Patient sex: M
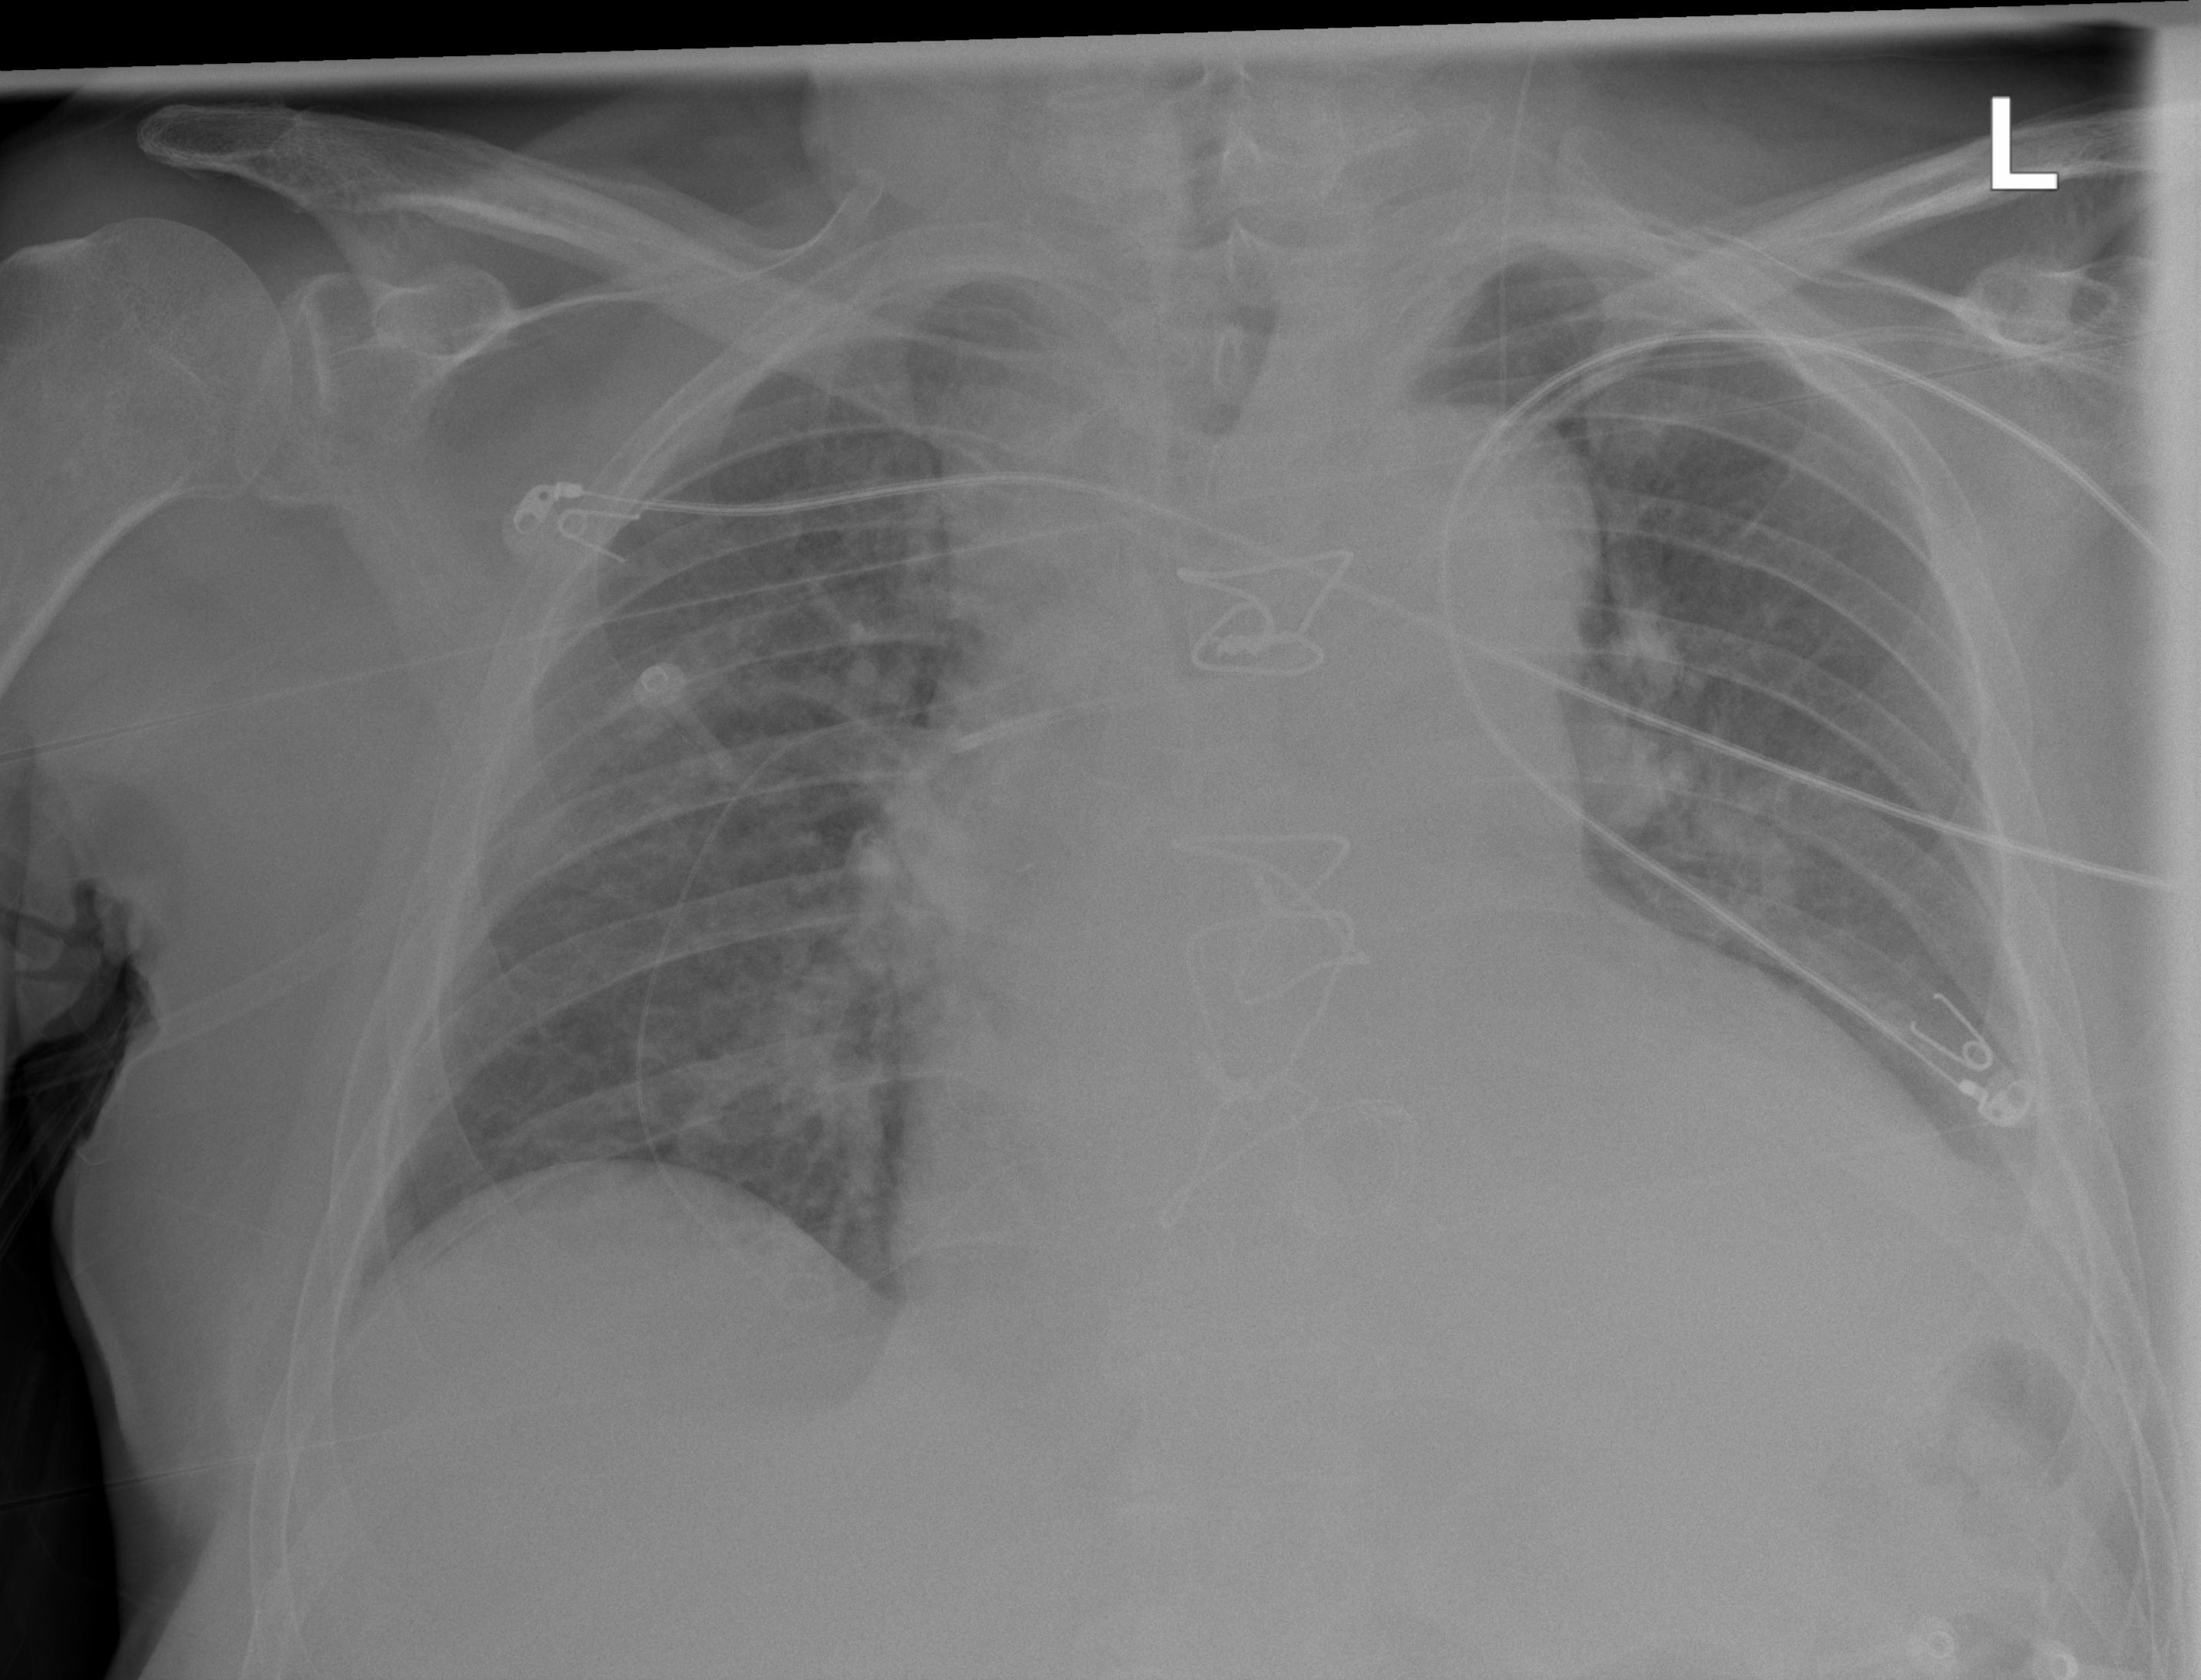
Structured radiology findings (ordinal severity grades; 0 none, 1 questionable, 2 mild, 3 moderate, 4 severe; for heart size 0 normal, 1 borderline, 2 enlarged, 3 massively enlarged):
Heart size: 2
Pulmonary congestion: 2
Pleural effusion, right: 0
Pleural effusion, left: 2
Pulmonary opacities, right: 2
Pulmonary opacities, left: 0
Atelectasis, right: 0
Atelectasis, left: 2